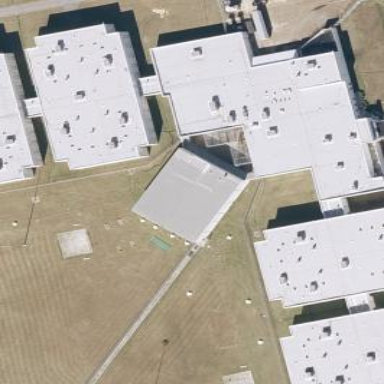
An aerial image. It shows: Prison.